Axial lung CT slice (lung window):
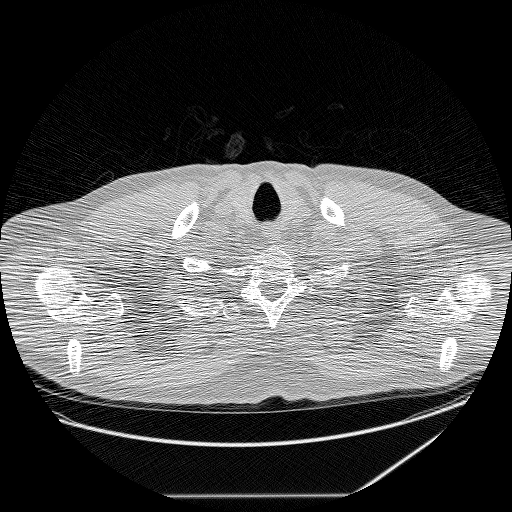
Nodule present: no